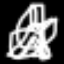
Label: The Eiffel Tower